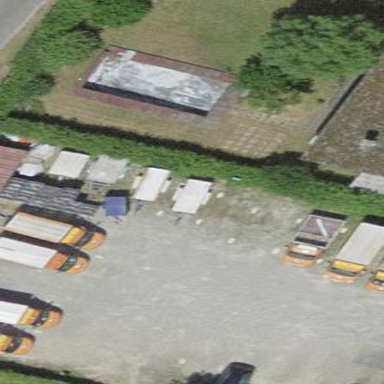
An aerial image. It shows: Parking area with surface.